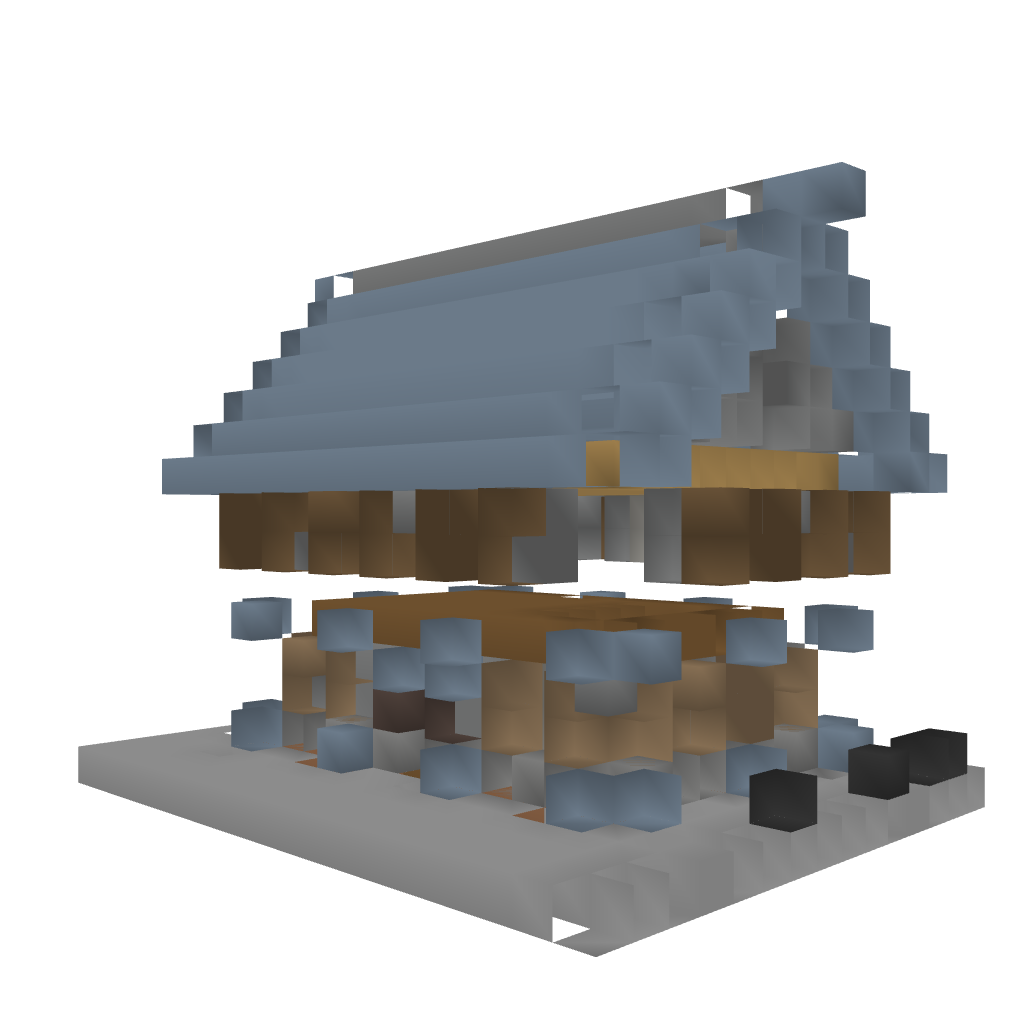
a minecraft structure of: Medieval House Small